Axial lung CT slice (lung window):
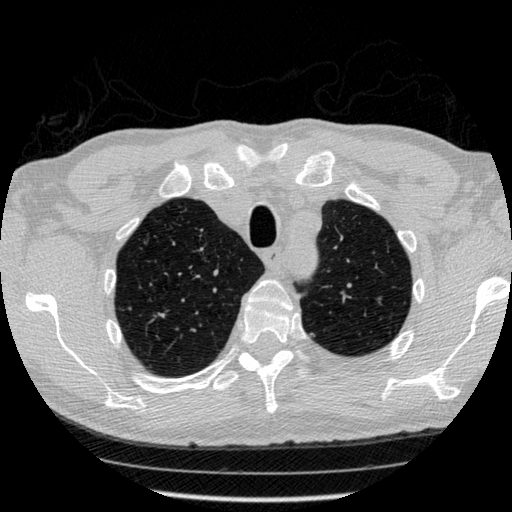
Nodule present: no